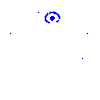
Particle: electron